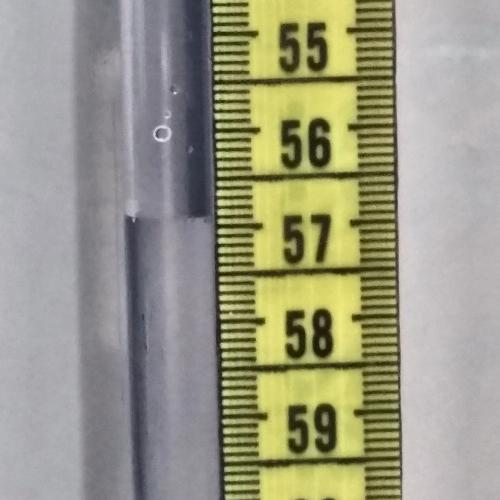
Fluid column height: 56.9 cm